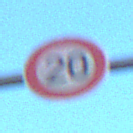
Verkehrszeichen: Geschwindigkeit20
Umgebung: Outdoor, Nature
Tageszeit: SunriseSunset
Wetter: PartlyCloudy
Licht: Natural
Jahreszeit: NotSpecified
Kontrast: MediumContrast